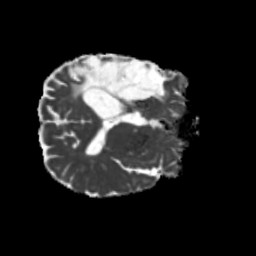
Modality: MD
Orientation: axial
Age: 41
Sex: male
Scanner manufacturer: siemens
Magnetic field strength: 3 T
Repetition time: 5.25 s
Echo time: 0.08 s